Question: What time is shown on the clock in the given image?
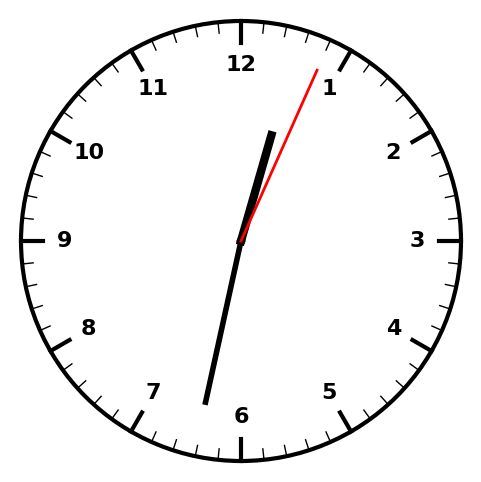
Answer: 12:32:04